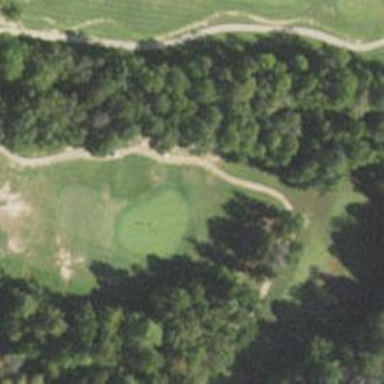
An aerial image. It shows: View of golf hole.